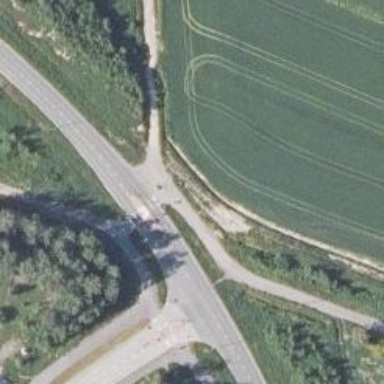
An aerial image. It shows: Asphalt cycleway.